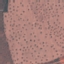
Land use / land cover class: PermanentCrop